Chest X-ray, AP view. Patient: 22 years old, sex M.
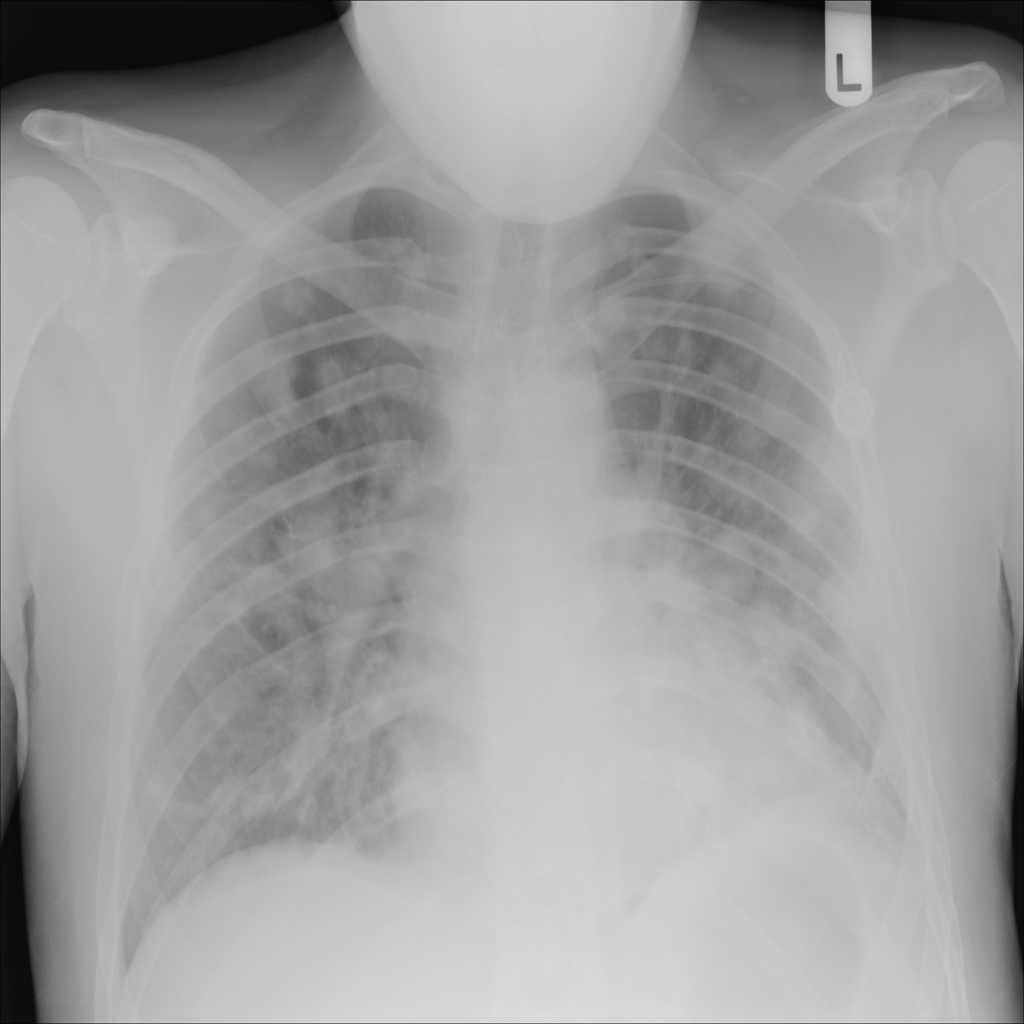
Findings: No Finding